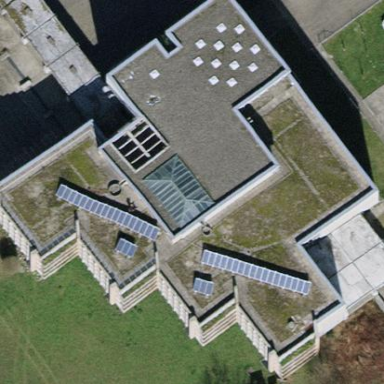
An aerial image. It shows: School building.